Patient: sex F, age 35
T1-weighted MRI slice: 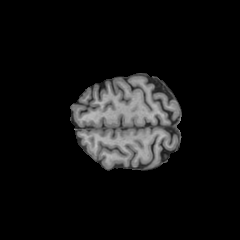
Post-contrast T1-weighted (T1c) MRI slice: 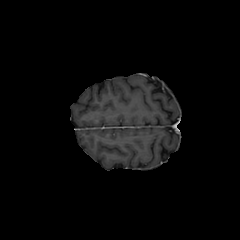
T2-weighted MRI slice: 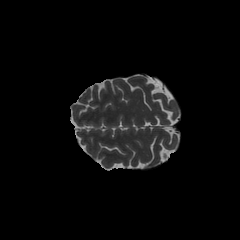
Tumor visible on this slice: no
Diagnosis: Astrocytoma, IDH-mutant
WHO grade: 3